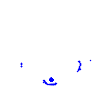
Particle: electron